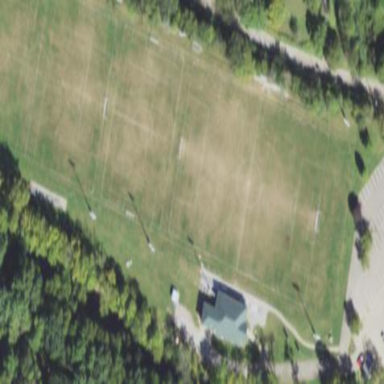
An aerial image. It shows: Rugby league pitch on natural ground surface.